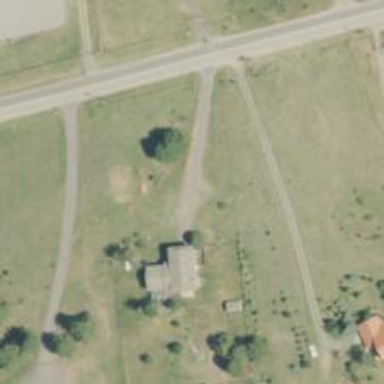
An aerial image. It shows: Driveway leading to service road.